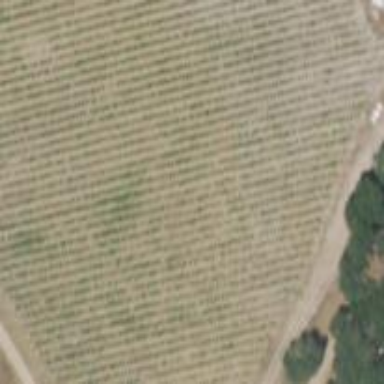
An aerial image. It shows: Vineyard where grapes are grown.